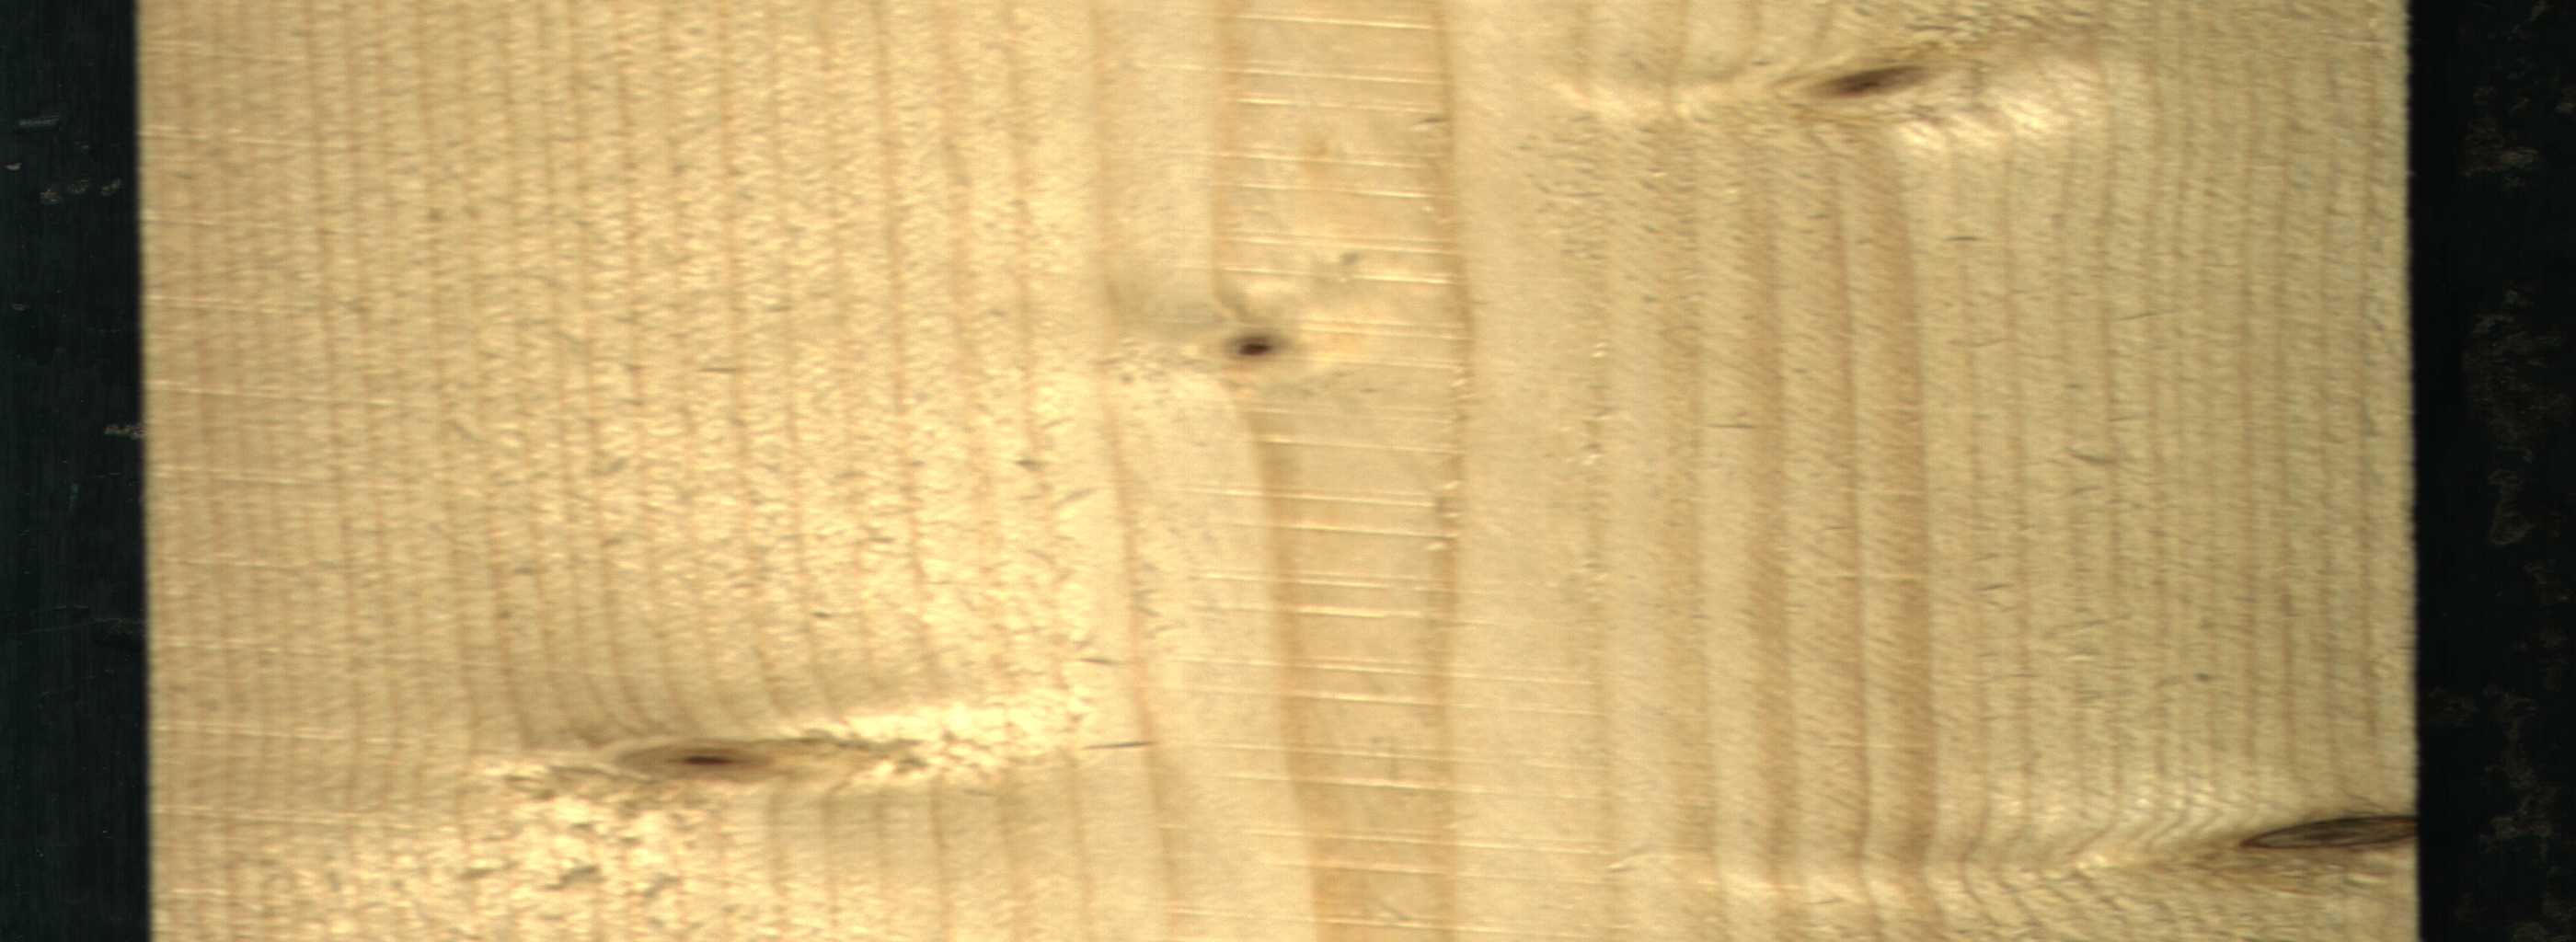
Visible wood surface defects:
Live_Knot
Live_Knot
Live_Knot
Live_Knot